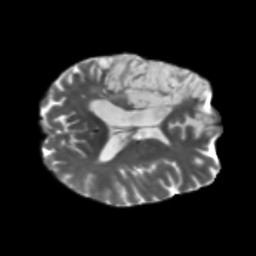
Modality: T2w
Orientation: axial
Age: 56
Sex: male
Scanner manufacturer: siemens
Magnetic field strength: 3 T
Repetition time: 5.25 s
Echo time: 0.08 s